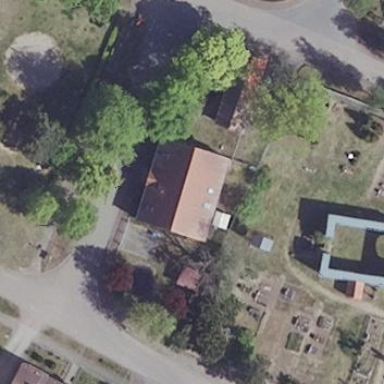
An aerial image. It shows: Simple house.